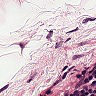
Metastatic tissue present: no